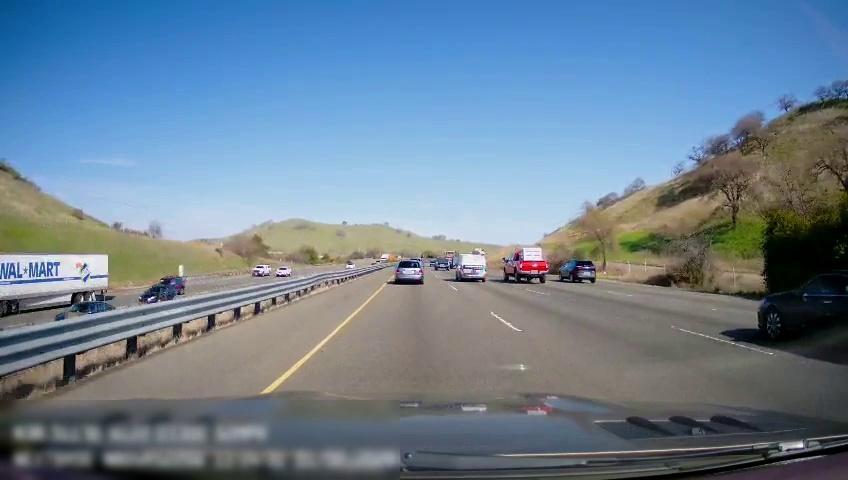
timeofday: Day
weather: Sunny
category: Drivable Space
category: Drivable Space
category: Vehicles | Truck
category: Vehicles | SUV
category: Vehicles | Car
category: Vehicles | Car
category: Vehicles | SUV
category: Vehicles | SUV
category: Vehicles | Car
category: Vehicles | Truck
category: Vehicles | SUV
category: Vehicles | Truck
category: Vehicles | Truck
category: Vehicles | Car
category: Vehicles | SUV
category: Vehicles | Van
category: Vehicles | SUV
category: Lanes | Current Lane
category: Lanes | Current Lane
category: Lanes | Alternate Lane
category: Lanes | Alternate Lane